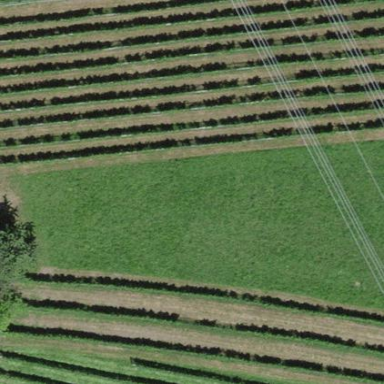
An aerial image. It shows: Vineyard growing grapes.